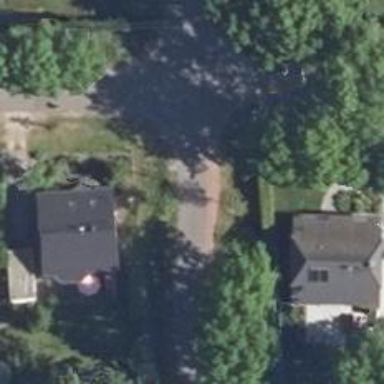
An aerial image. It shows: Asphalt road in residential area.